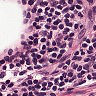
Metastatic tissue present: no